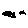
Label: fish